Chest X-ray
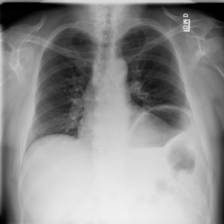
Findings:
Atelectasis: negative
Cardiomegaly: negative
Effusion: negative
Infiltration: negative
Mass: negative
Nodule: positive
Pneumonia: negative
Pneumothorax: negative
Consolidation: negative
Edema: negative
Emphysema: negative
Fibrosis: negative
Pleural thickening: negative
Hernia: negative